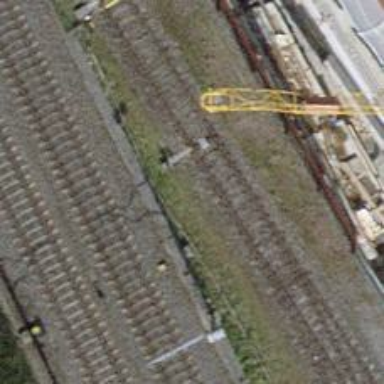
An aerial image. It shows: Railway switch.